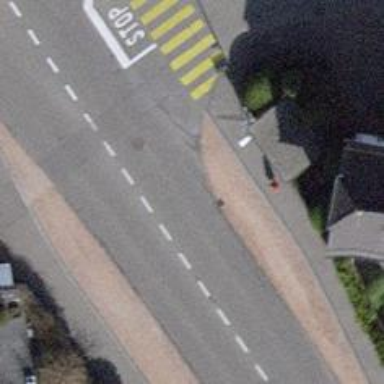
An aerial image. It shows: Bus stop equipped with public transport stop position.